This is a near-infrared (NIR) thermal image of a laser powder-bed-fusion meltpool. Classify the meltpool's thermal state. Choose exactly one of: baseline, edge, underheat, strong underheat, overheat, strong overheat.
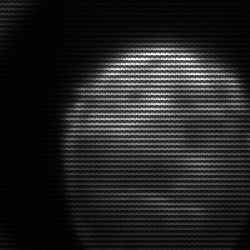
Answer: edge